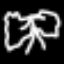
Label: angel